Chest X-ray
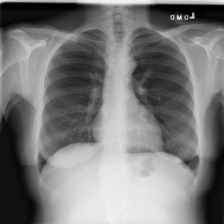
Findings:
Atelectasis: negative
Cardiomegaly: negative
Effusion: negative
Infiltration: negative
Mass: negative
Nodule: negative
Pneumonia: negative
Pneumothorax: negative
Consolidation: negative
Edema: negative
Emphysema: negative
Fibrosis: negative
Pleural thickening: negative
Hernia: negative